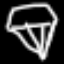
Label: diamond